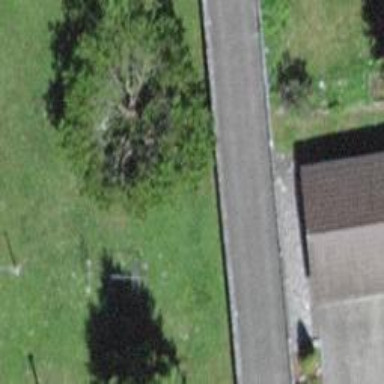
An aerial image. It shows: Alley classified as service road.